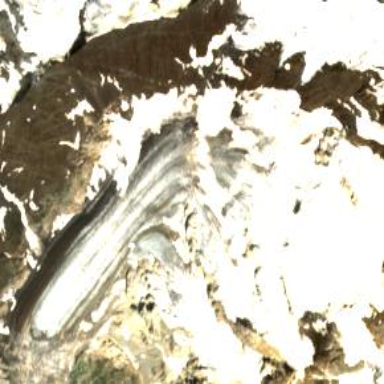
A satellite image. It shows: Majestic glacier in the distance.